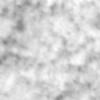
Label: no_change